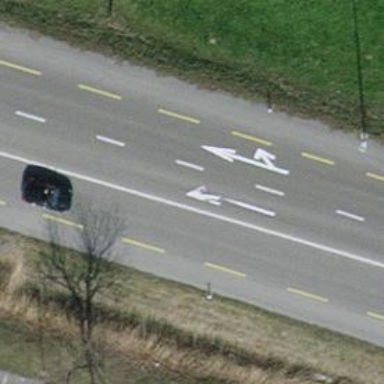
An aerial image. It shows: Primary highway with asphalt surface and designated cycle lane.